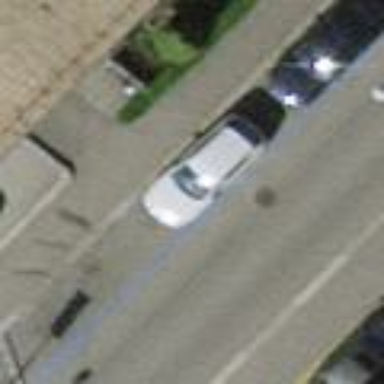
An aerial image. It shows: Parking lane.